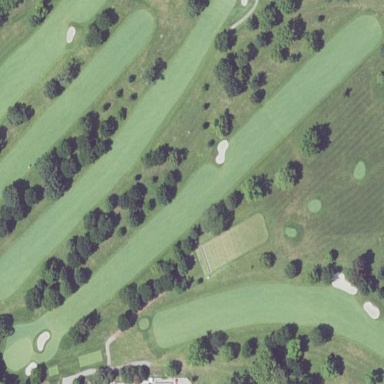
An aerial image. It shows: Grassy area designated as golf fairway.